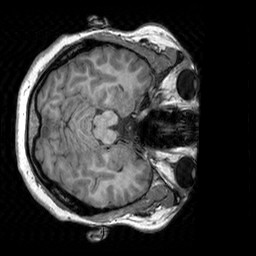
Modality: T1w
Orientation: axial
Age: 29
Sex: female
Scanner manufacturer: siemens
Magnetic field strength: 3 T
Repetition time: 2.3 s
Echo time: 0.00303 s